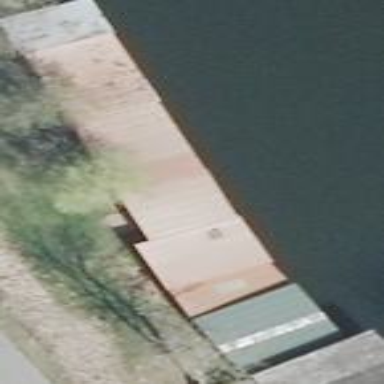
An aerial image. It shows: Boathouse building.